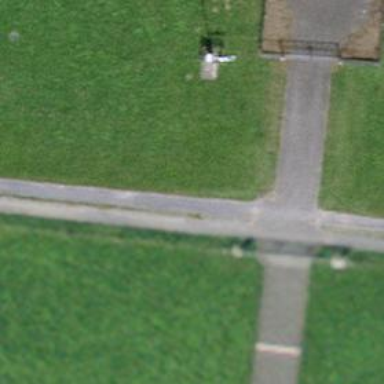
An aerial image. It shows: Gate.